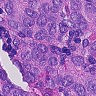
Metastatic tissue present: yes